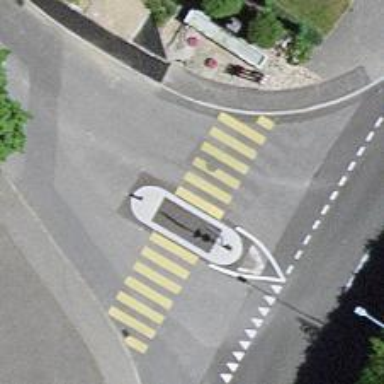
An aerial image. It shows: Uncontrolled crossing with zebra marking and crossing island.